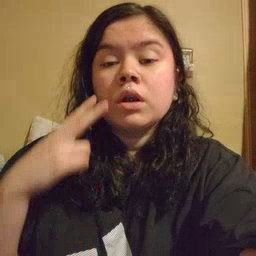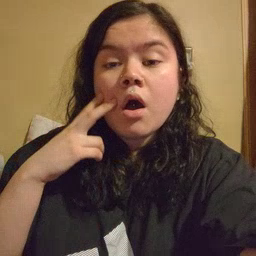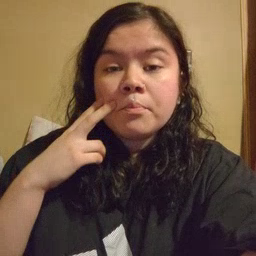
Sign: gum